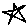
Label: star